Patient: sex M, age 58
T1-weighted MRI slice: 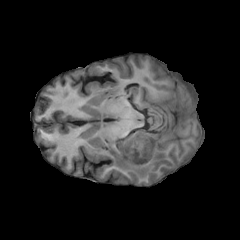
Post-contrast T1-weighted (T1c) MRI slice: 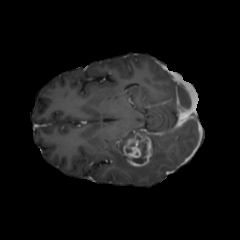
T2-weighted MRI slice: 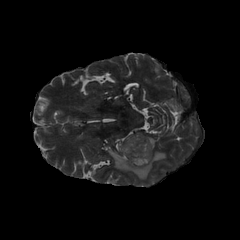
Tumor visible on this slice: yes
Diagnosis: Glioblastoma, IDH-wildtype
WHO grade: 4